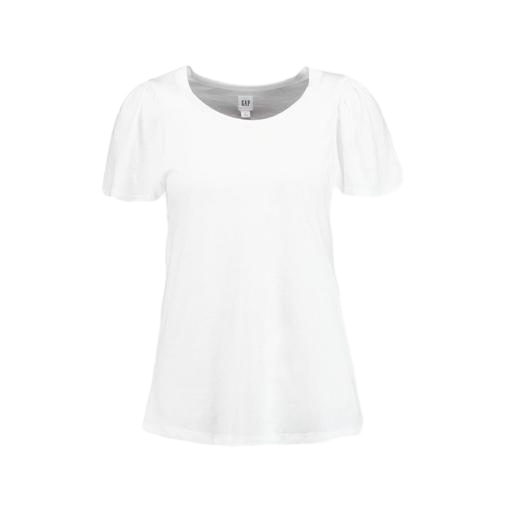
white bell-sleeve tee, white relaxed fit t-shirt, white petite t-shirt only macy, white background